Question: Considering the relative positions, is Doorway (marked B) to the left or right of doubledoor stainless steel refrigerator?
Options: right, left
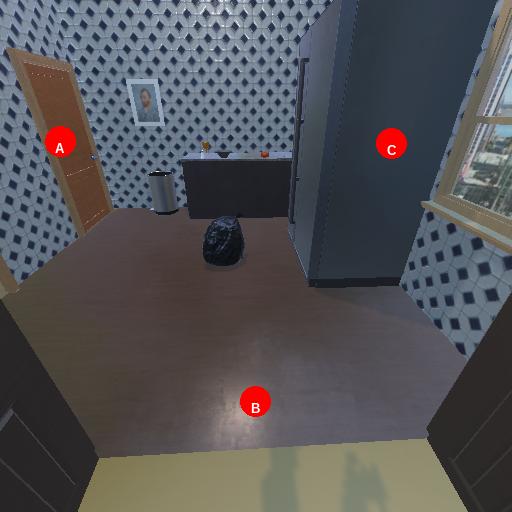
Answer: right